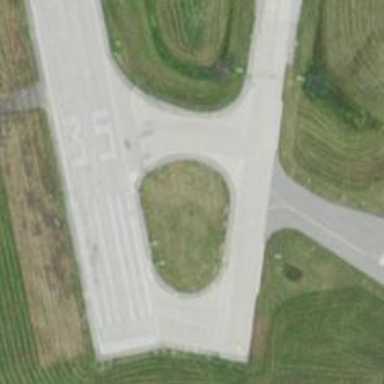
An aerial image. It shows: View of taxiway at the airport.